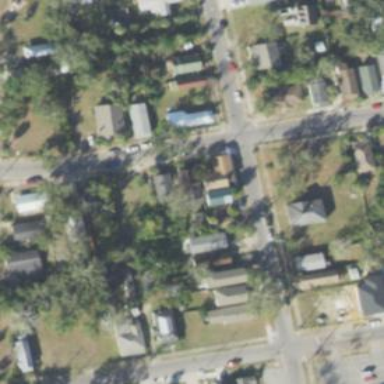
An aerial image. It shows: Single-family residential area.